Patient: sex M, age 64
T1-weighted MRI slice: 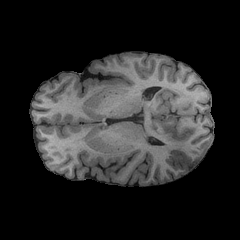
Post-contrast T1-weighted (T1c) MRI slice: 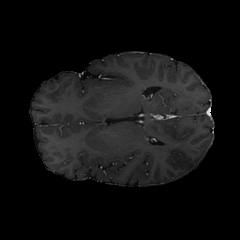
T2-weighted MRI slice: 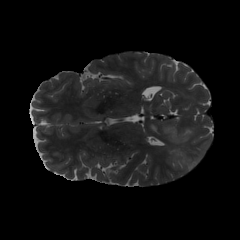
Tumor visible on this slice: yes
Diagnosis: Glioblastoma, IDH-wildtype
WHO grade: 4